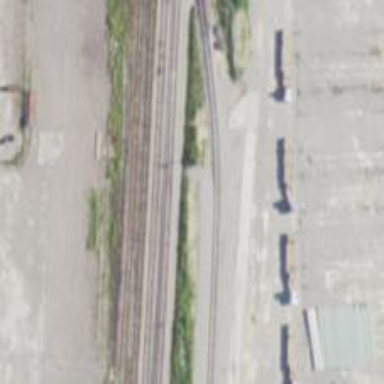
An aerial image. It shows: Railway siding with rails.